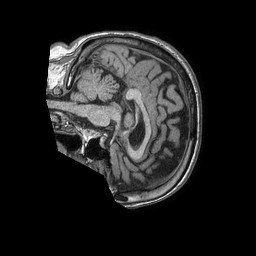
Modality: T1w
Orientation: sagittal
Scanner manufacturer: philips
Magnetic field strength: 1.5 T
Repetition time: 0.007572 s
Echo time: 0.003439 s